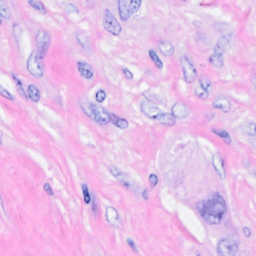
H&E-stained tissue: Breast